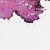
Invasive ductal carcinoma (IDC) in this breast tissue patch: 0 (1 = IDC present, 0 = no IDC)